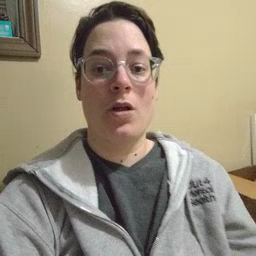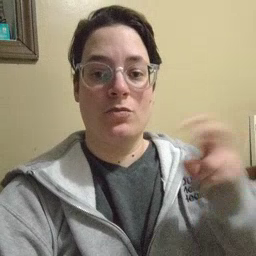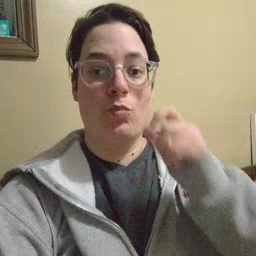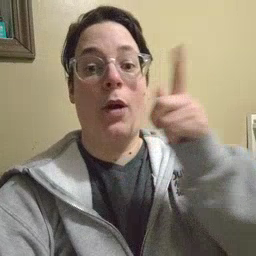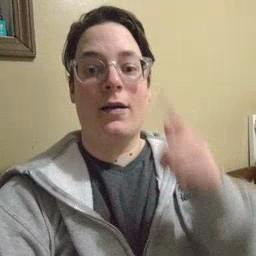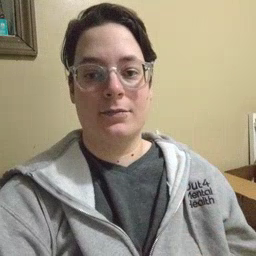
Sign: awake